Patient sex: F
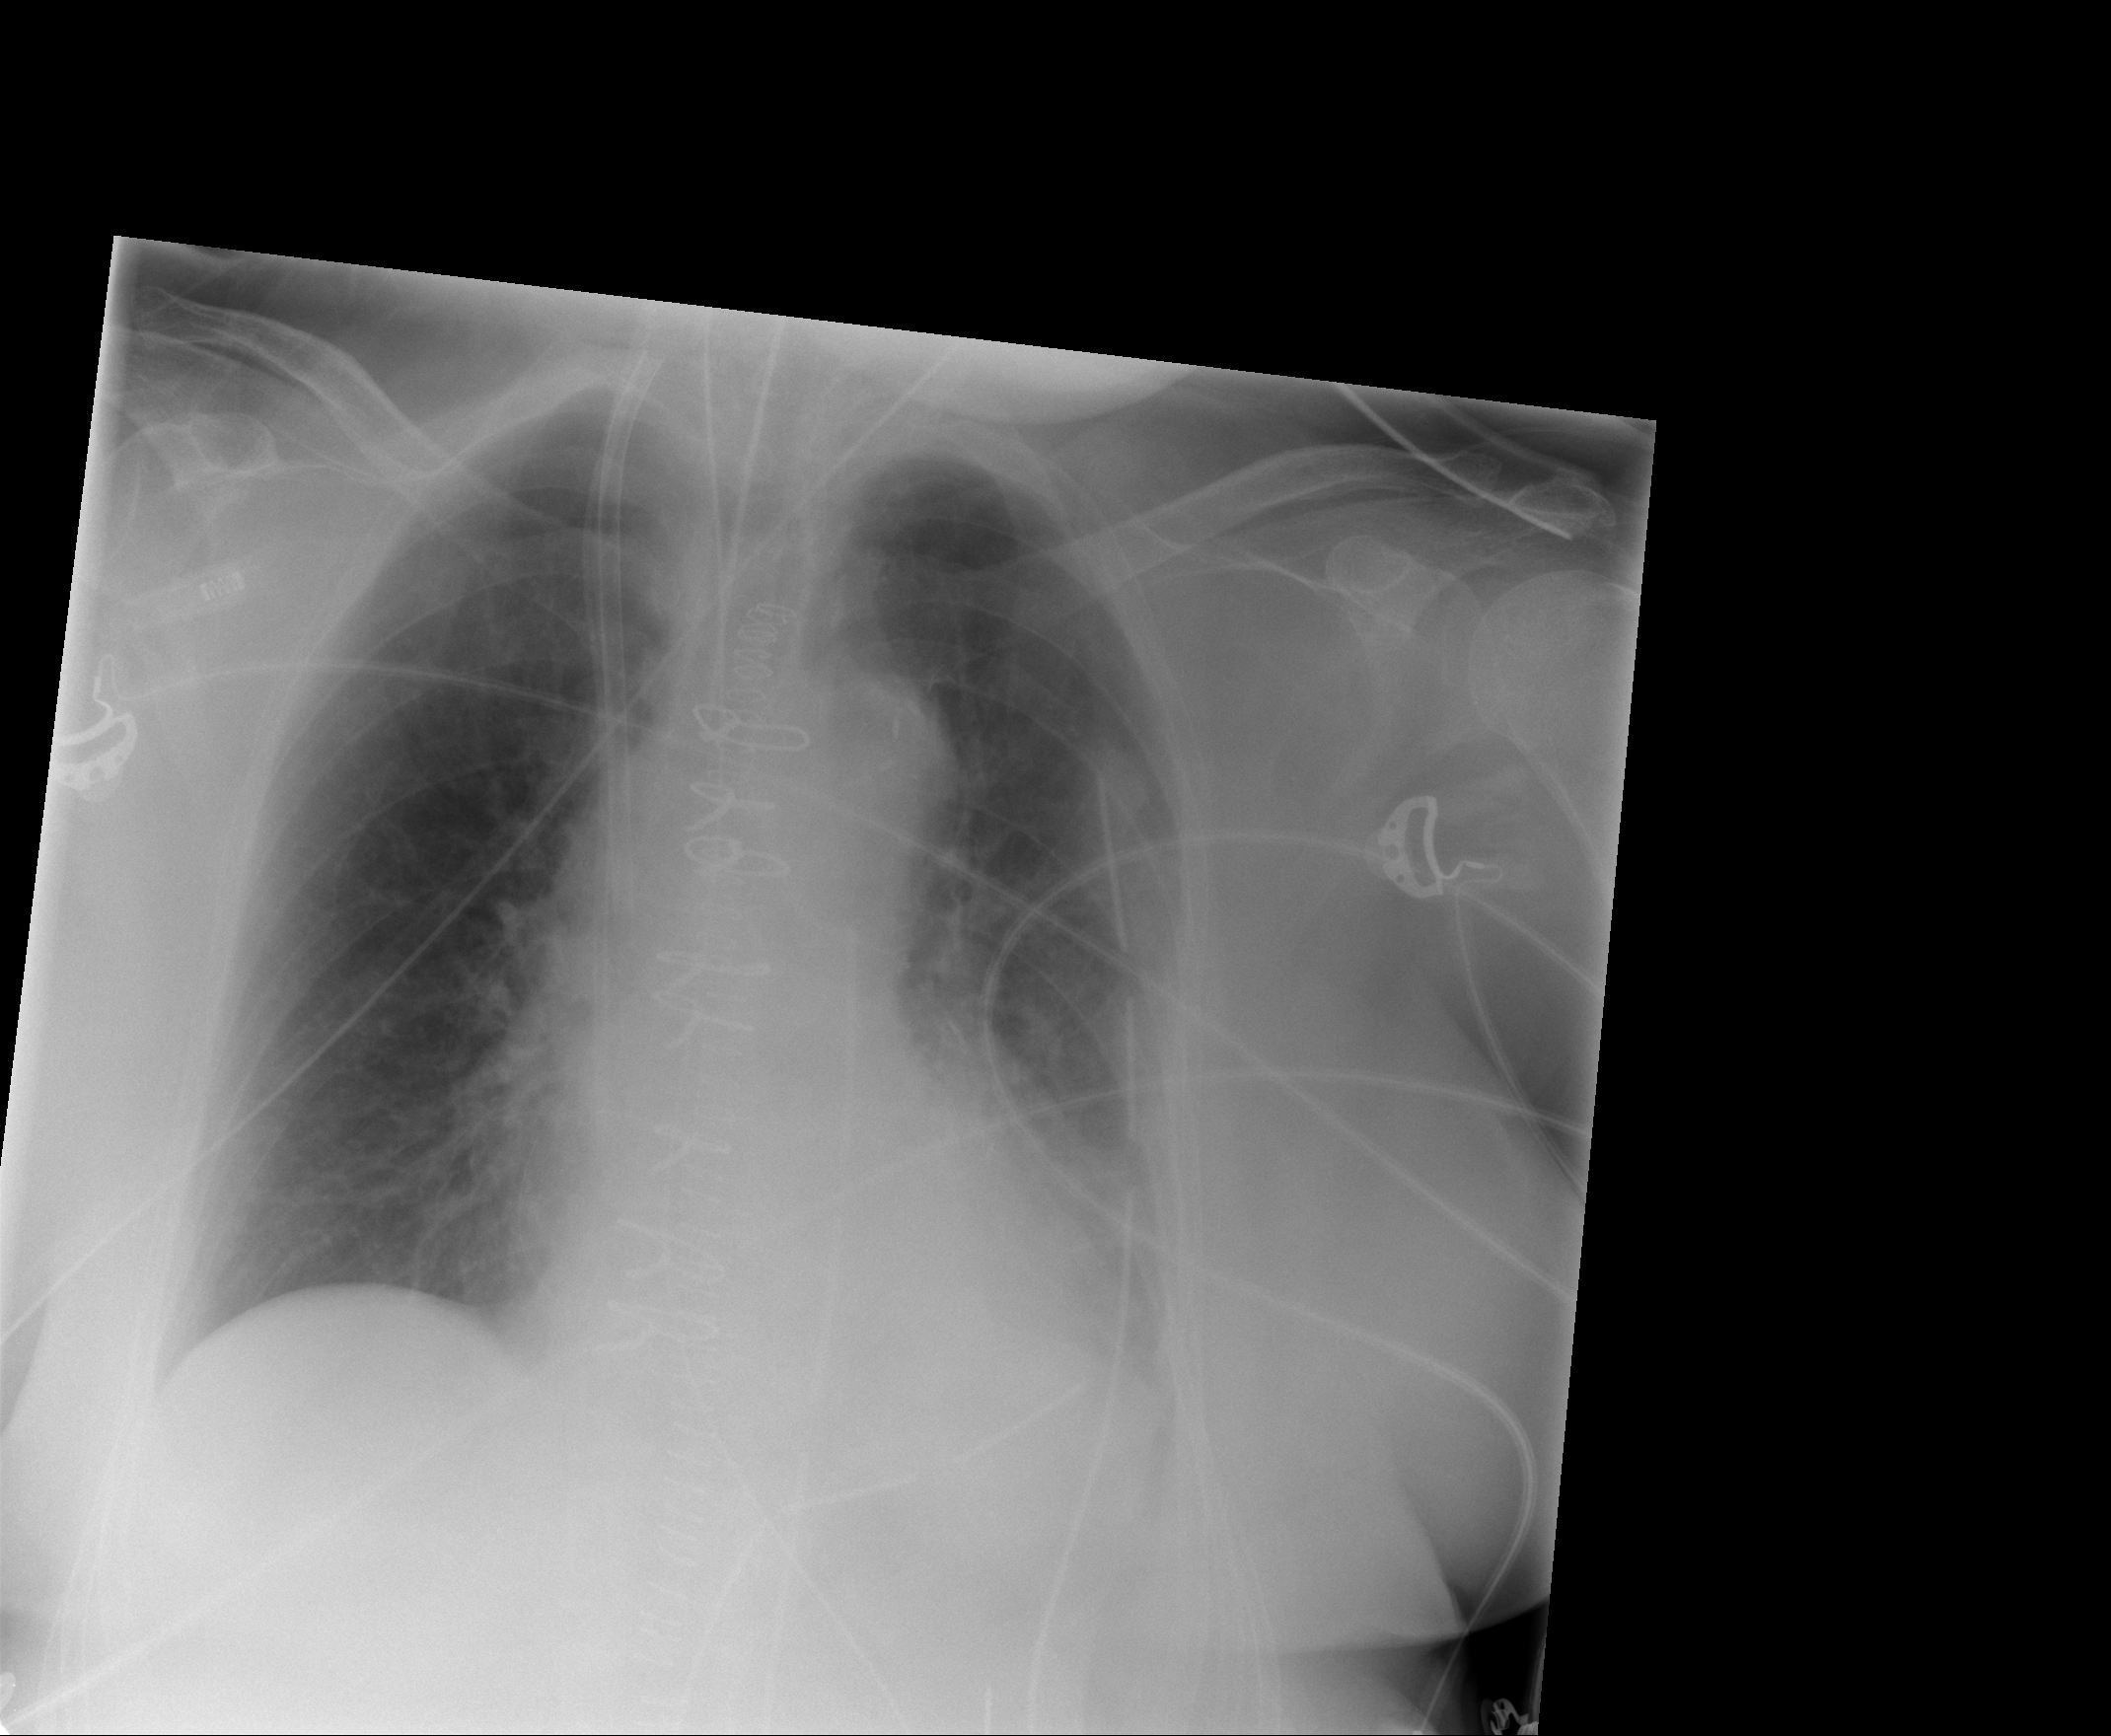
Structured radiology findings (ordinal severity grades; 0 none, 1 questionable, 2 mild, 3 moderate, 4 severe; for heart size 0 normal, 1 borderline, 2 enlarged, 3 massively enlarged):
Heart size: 2
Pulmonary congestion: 2
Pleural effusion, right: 0
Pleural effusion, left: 2
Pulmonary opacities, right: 0
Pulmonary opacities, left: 0
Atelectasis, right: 0
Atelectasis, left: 2